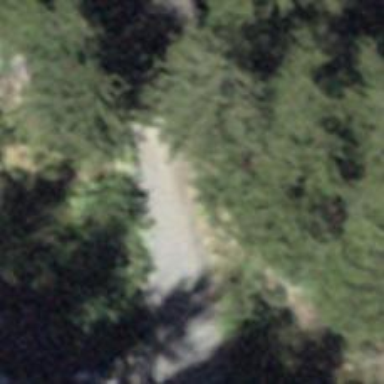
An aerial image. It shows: Track road with bridge.